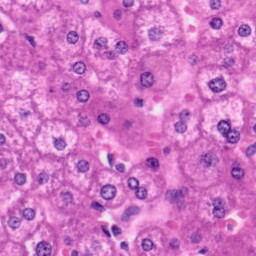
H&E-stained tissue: Liver